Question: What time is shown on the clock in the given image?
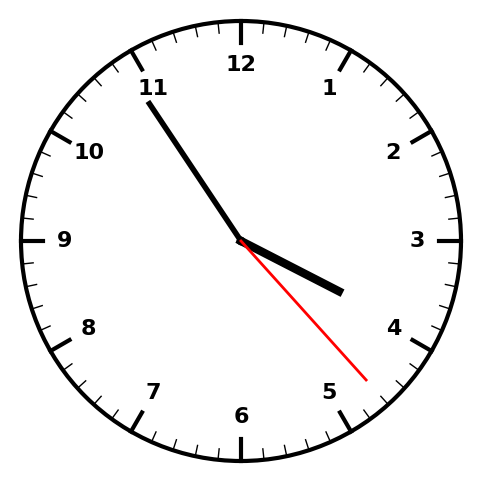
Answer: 03:54:23